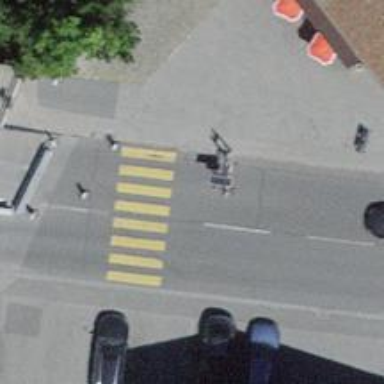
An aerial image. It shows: Marked crossing with zebra stripes on the road.